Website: crate-barrel
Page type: newsletter-management
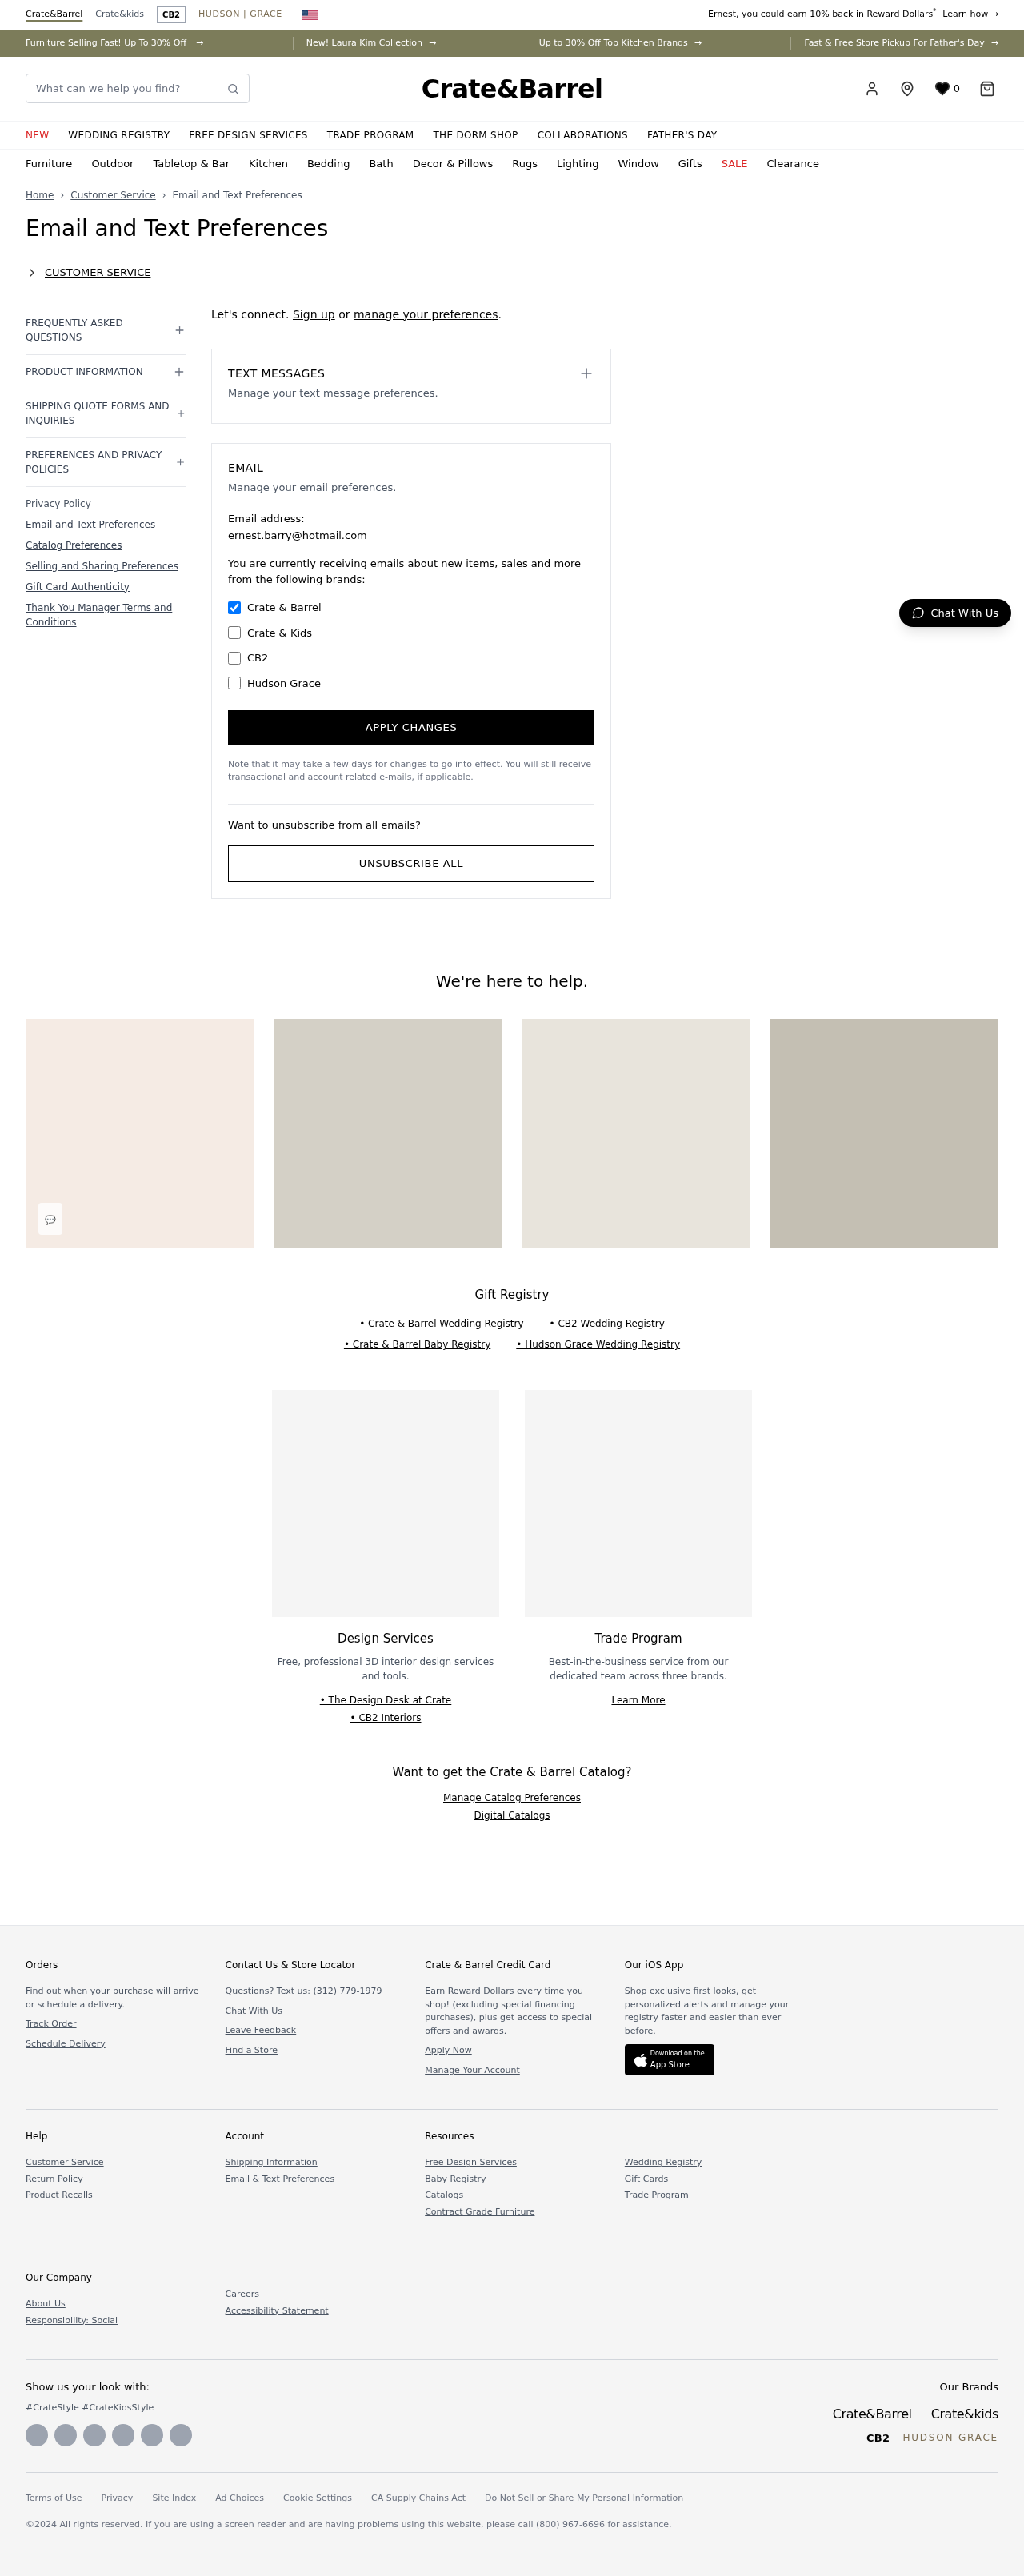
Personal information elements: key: PII_EMAIL
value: ernest.barry@hotmail.com
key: PII_FIRSTNAME
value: Ernest
Search elements: key: HEADER_SEARCH
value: What can we help you find?
Other elements: key: WISHLIST_COUNT
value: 0